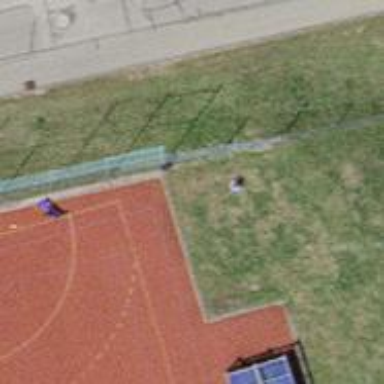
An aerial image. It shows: Chain link fence.